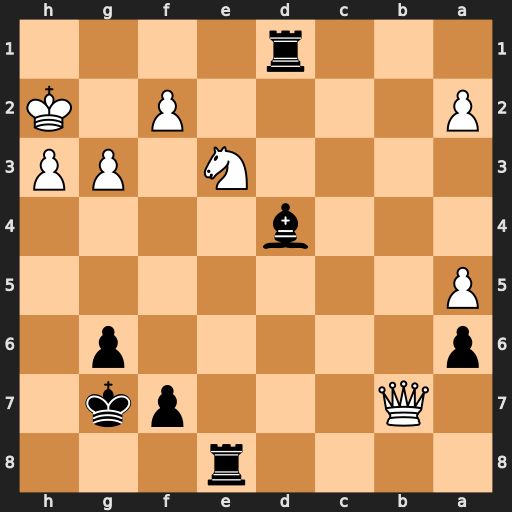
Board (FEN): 4r3/1Q3pk1/p5p1/P7/3b4/4N1PP/P4P1K/3r4
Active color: b
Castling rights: -
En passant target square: -
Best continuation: Bxe3 fxe3 Rd2+